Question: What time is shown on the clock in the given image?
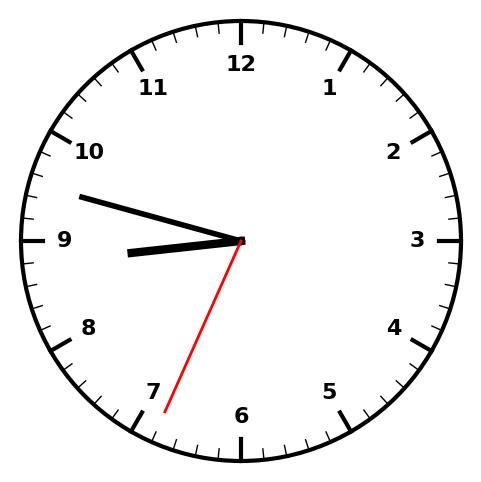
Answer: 08:47:34